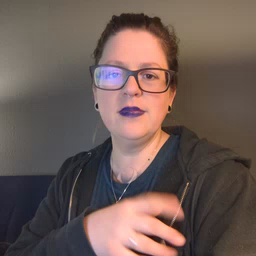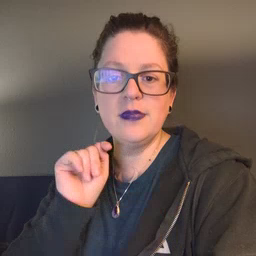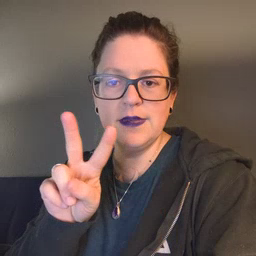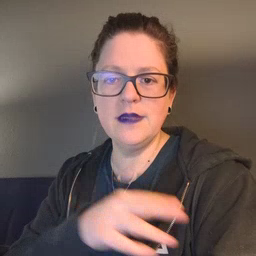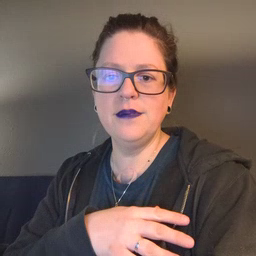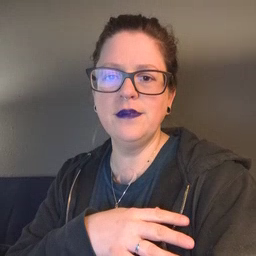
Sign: TV